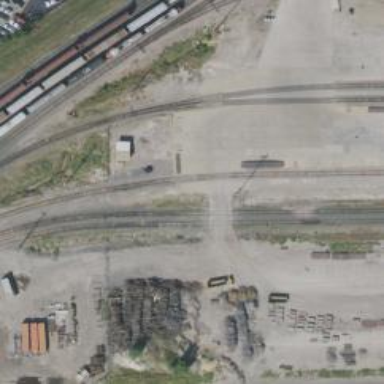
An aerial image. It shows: Railway level crossing.